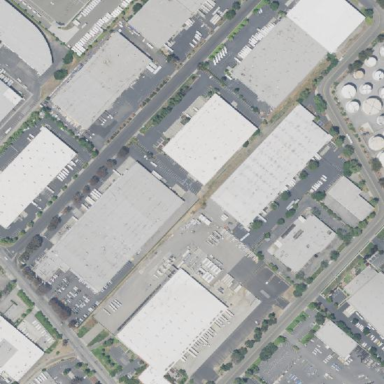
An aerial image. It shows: Industrial area.